Field crop: maize
Growth stage: 2
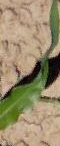
Species: maize